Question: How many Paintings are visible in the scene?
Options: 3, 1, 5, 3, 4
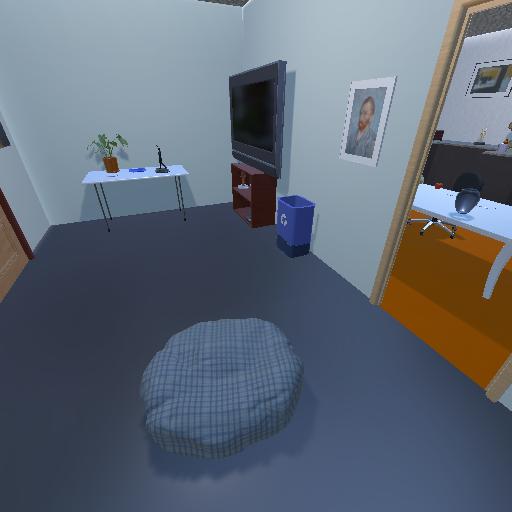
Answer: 3